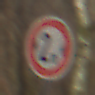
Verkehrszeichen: TatsaechlicheBreite2
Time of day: MorningAfternoon
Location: Outdoor (Nature)
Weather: Clear
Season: Winter
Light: Natural